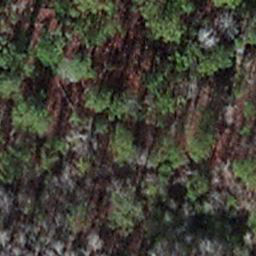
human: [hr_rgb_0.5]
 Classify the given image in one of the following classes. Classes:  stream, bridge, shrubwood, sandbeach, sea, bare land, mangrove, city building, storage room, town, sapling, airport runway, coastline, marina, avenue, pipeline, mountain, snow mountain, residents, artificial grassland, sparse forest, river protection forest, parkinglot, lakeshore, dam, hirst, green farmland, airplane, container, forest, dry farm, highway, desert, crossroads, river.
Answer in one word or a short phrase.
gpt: sapling